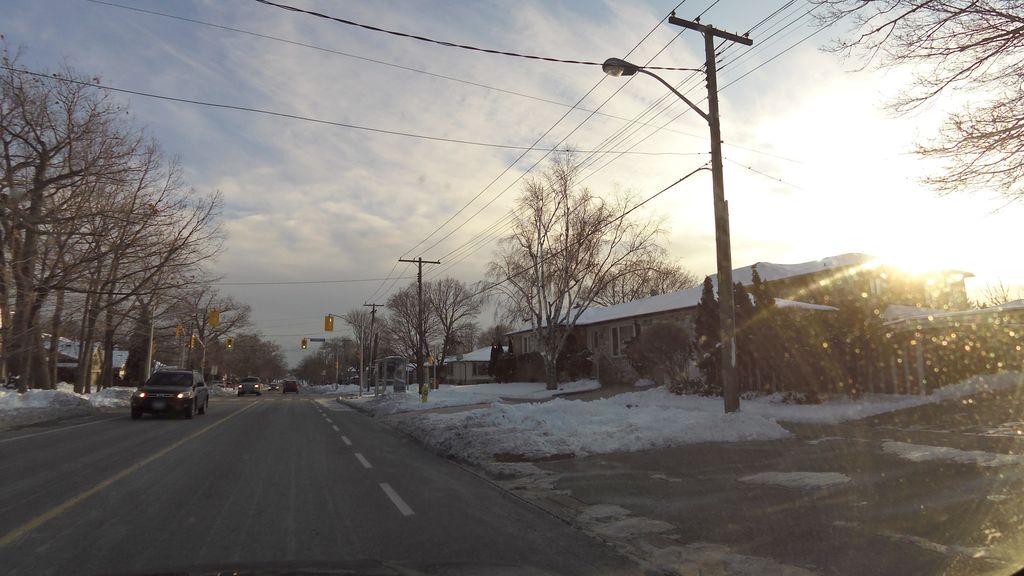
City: toronto